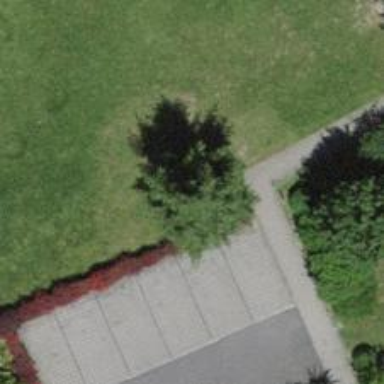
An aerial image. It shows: Evergreen tree with lush green leaves.